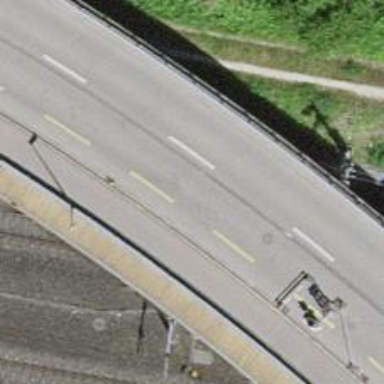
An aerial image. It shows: Primary highway bridge with asphalt surface. There is sidewalk on the left and cycle lane on the left-hand side.